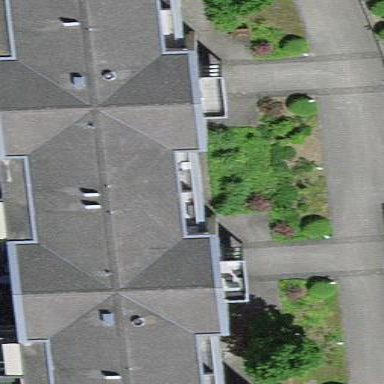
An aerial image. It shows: Image showing building with apartments.